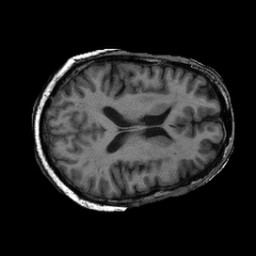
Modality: T1w
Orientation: axial
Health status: ill
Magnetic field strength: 3 T